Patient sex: M
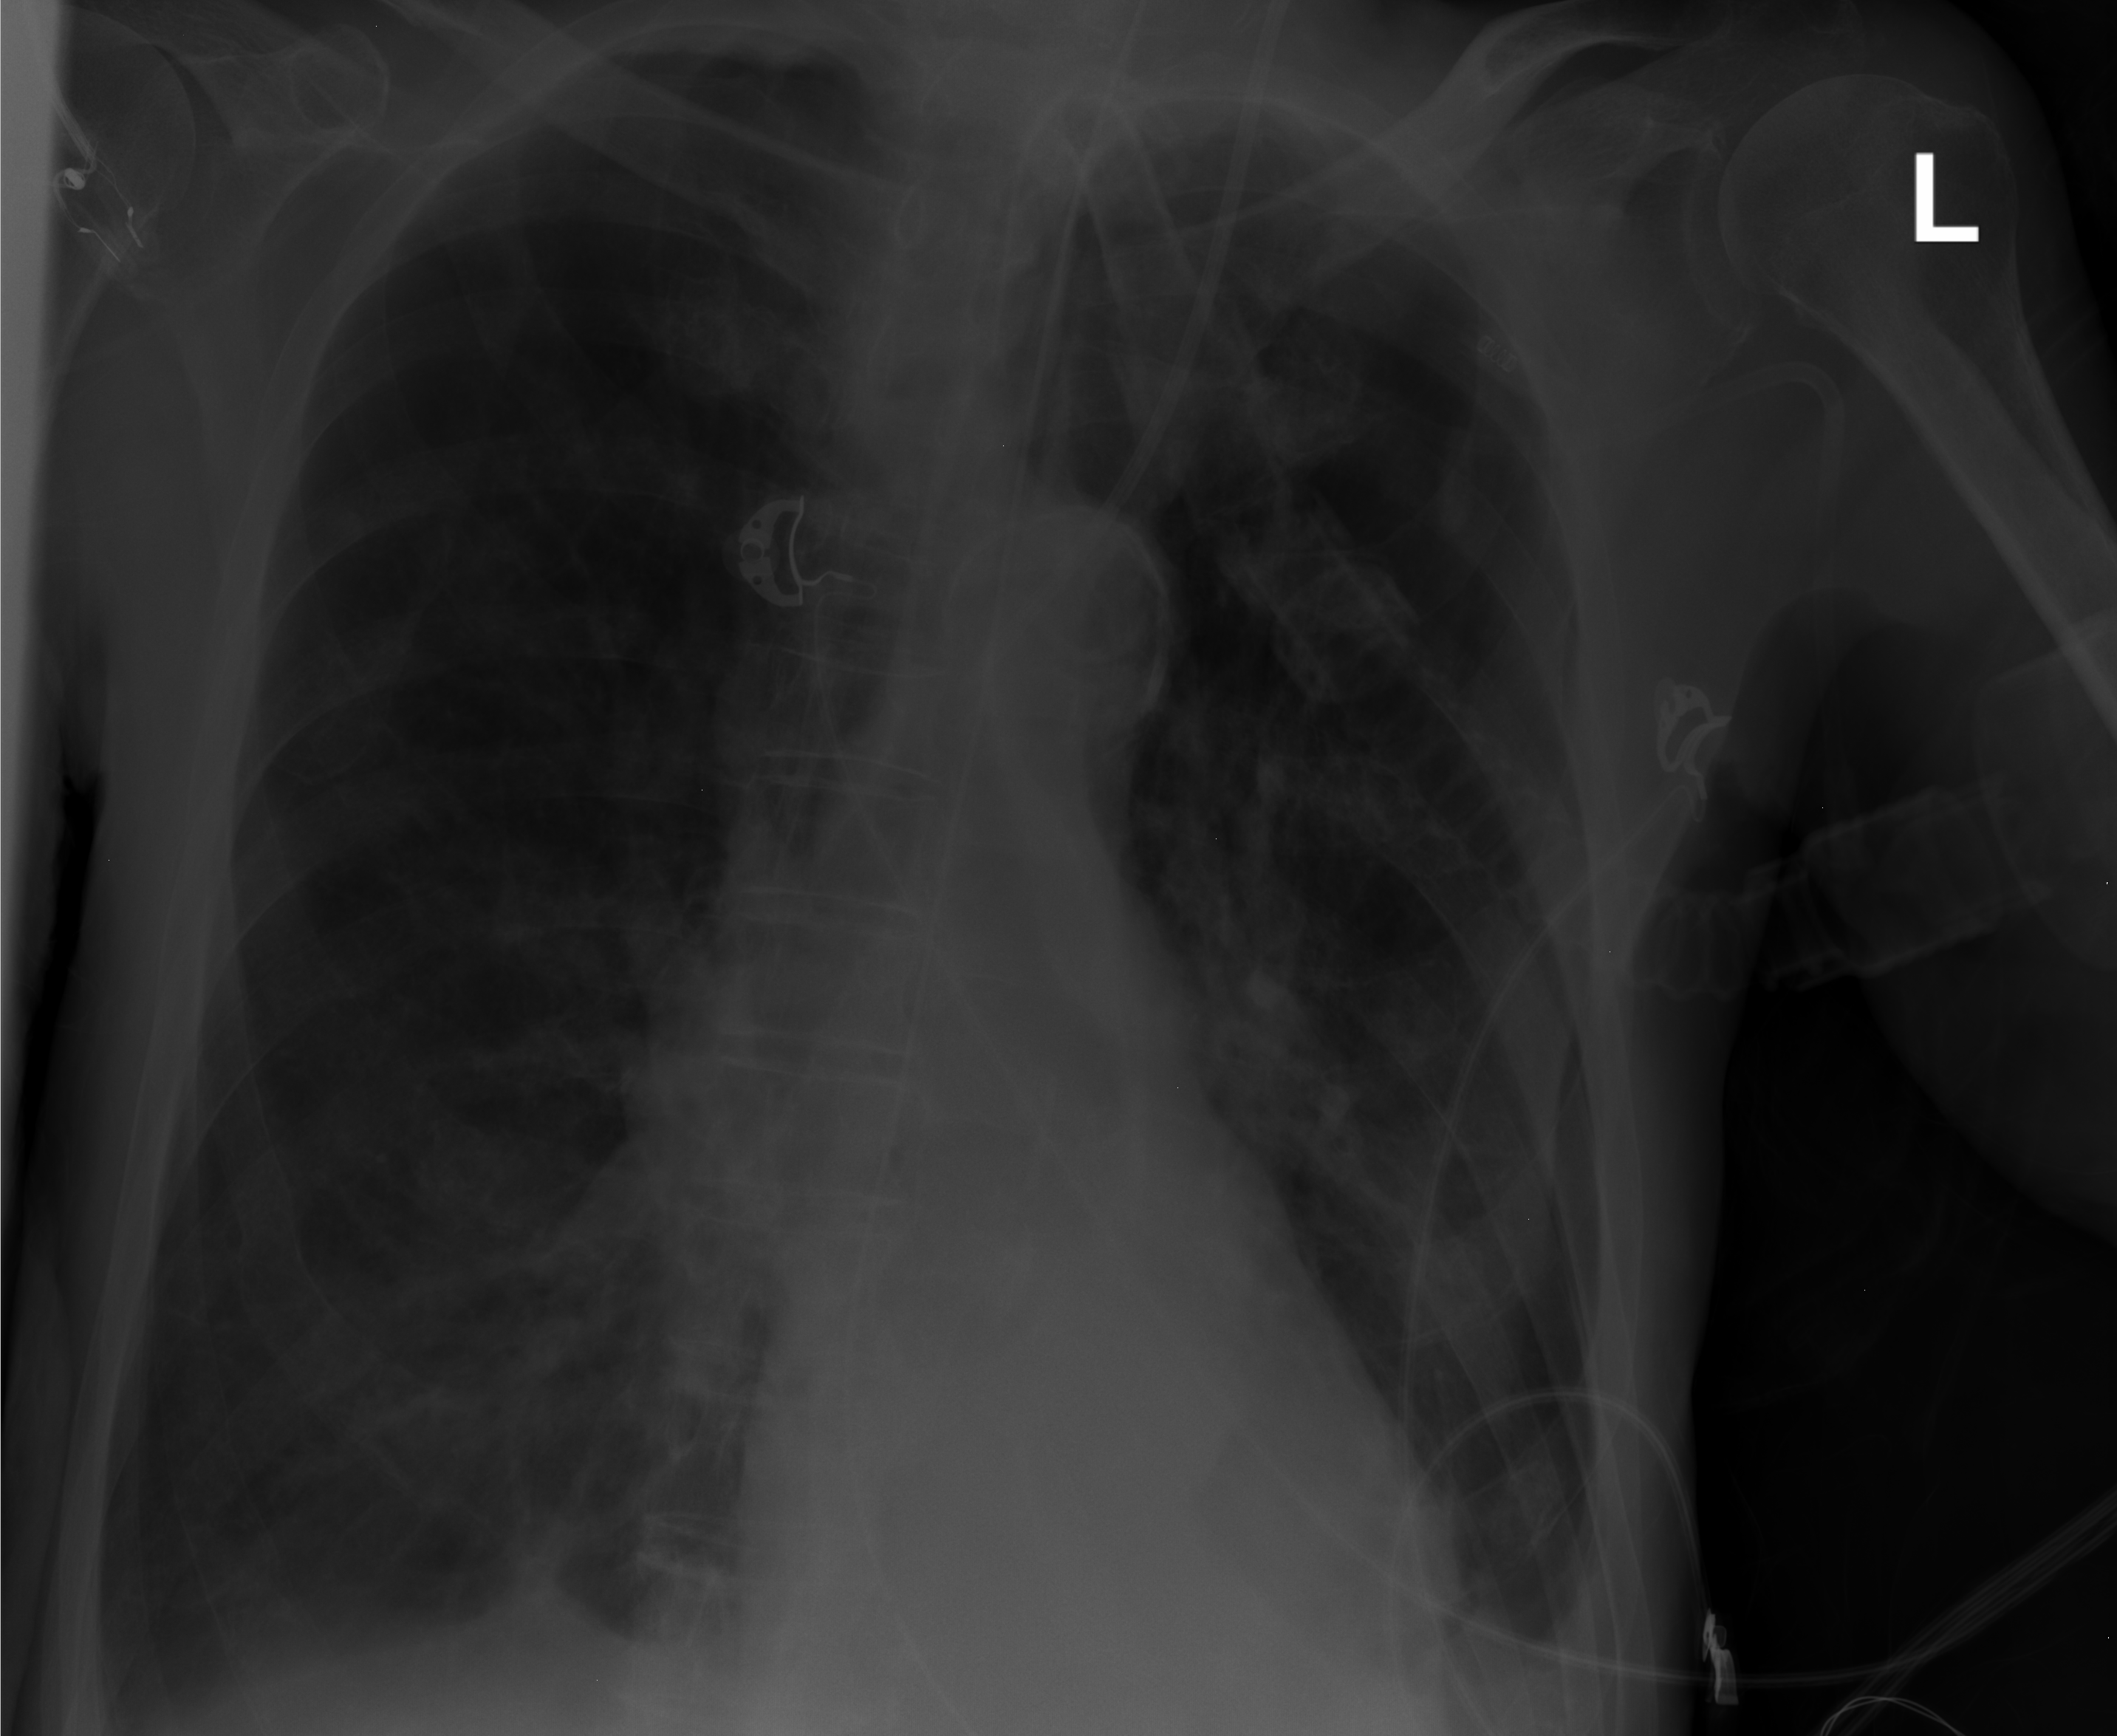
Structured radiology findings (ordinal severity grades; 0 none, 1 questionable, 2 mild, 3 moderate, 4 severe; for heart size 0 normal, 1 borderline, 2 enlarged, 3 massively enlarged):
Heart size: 0
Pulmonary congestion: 0
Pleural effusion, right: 1
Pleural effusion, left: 1
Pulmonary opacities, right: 1
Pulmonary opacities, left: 1
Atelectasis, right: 2
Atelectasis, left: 2